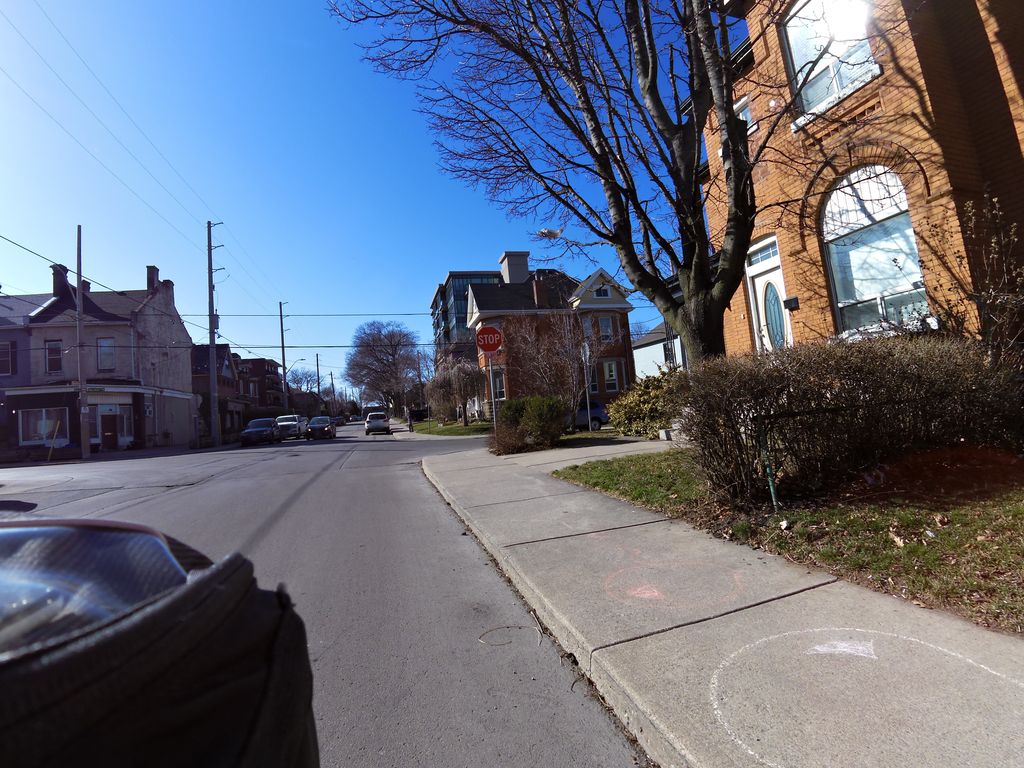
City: hamilton